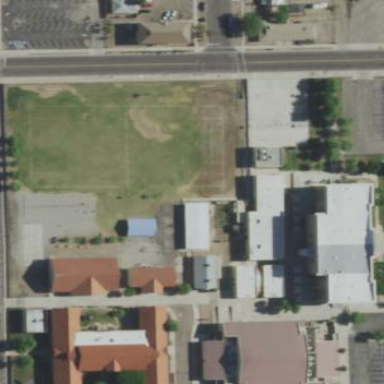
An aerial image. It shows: School.